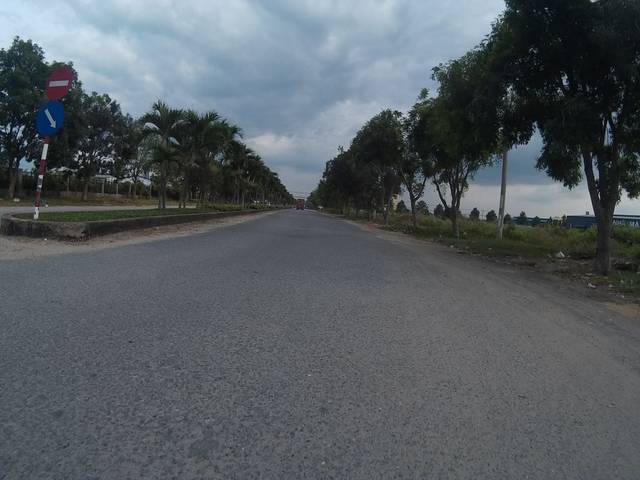
Region: Vietnam
Coordinates: 10.762, 106.768